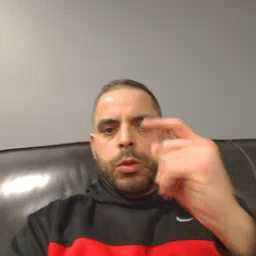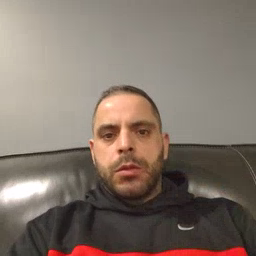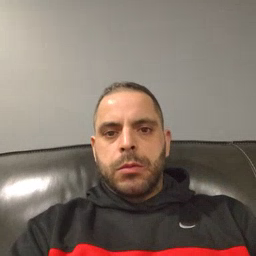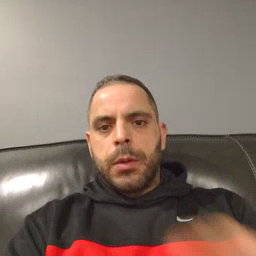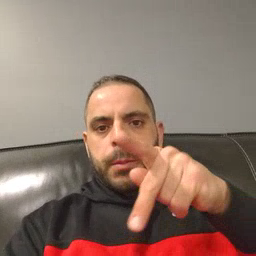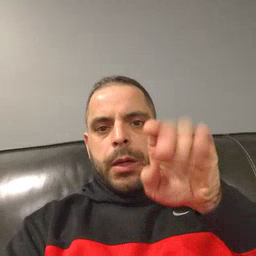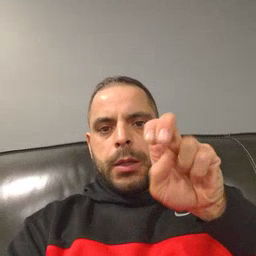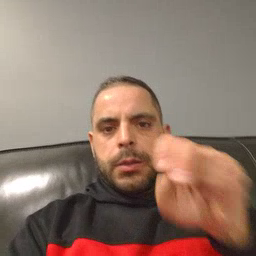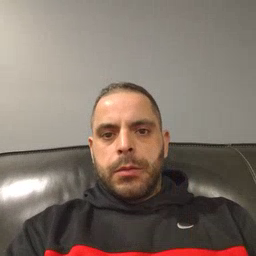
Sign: pen